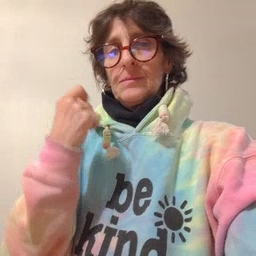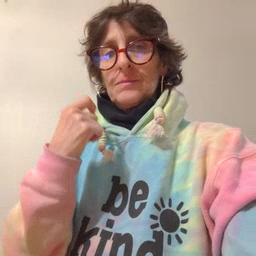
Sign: dryer